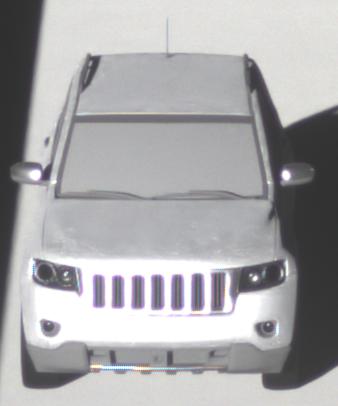
Make: Jeep
Model: Grand Cherokee
Detailed model: WK2
Model produced from: 2010
Model produced until: 2021
Doors: 5
Color: white
Road condition: dry road
Daytime: morning or afternoon
Contrast: high contrast